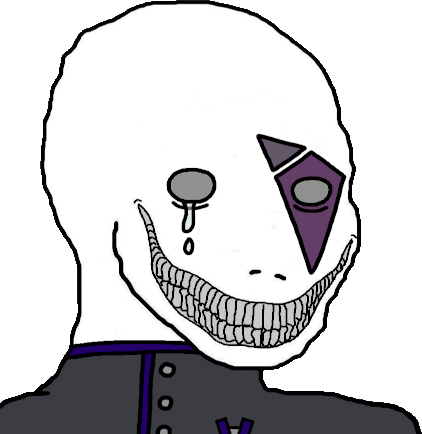
Label: 5_Oomer